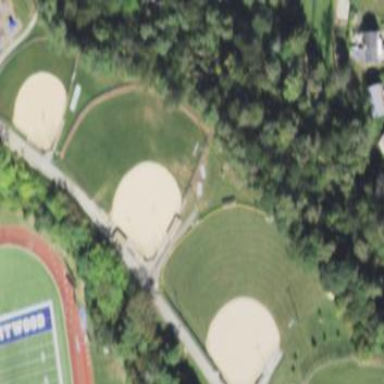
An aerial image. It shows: Dirt softball pitch for leisure activities.